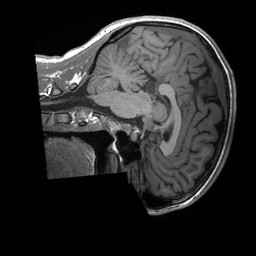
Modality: T1w
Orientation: sagittal
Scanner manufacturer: siemens
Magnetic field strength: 3 T
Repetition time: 2.4 s
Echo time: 0.00224 s